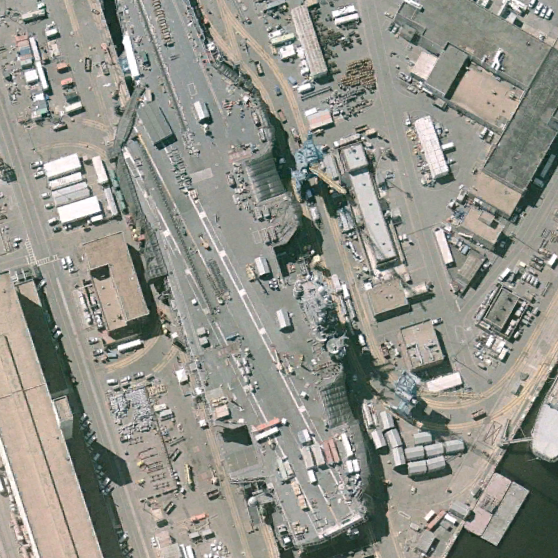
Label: aircraft_carrier